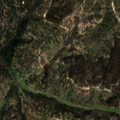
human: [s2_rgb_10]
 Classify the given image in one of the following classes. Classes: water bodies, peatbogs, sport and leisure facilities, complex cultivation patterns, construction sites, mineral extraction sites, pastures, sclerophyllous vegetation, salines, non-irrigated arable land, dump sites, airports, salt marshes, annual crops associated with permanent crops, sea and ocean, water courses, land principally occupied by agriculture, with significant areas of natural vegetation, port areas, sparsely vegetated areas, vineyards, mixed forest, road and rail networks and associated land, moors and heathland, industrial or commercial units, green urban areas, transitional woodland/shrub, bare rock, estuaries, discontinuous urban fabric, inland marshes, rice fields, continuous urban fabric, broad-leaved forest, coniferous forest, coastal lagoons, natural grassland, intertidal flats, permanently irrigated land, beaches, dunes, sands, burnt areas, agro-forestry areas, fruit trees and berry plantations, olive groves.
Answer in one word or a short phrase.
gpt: agro-forestry areas, broad-leaved forest, mixed forest